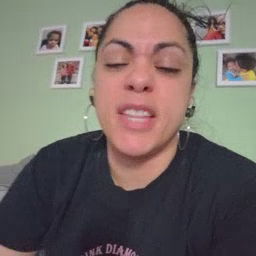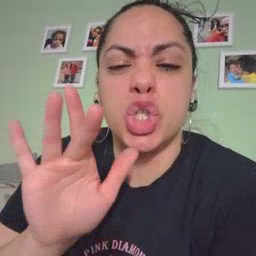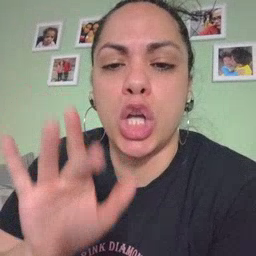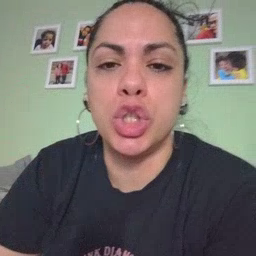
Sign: touch